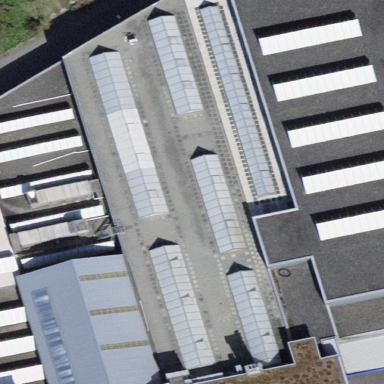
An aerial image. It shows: Industrial building with flat roof.